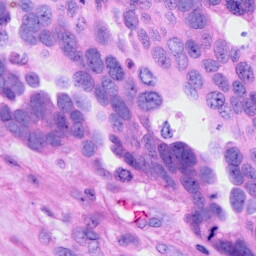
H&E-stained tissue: Ovarian